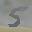
Label: 5